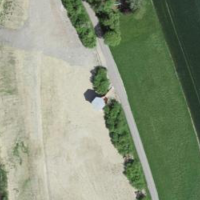
EUNIS habitat code: 52
Species observed at this site:
Circus aeruginosus
Phoenicurus phoenicurus